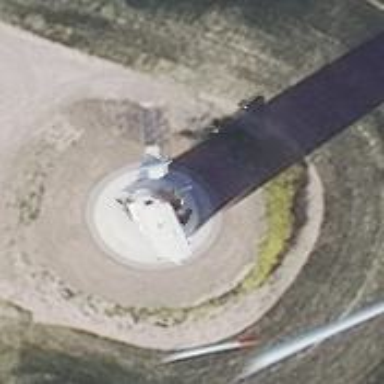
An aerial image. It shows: Wind generator powered by horizontal axis wind turbine.